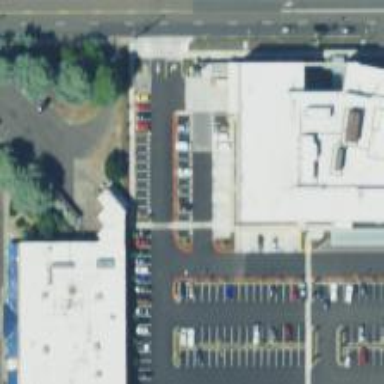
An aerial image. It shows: Parking space is available.